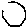
Label: hexagon